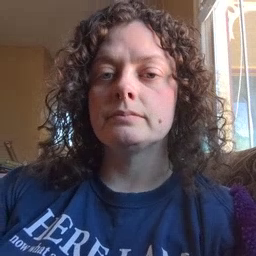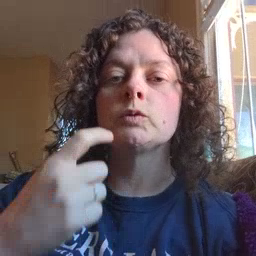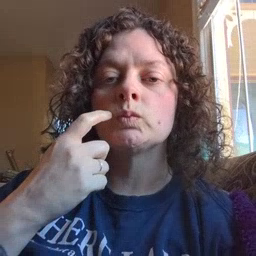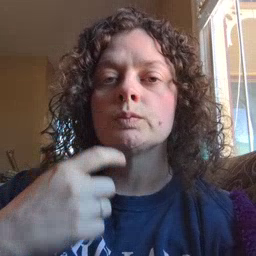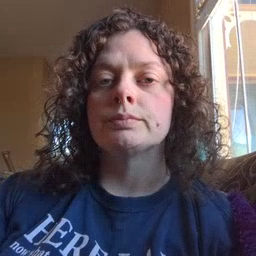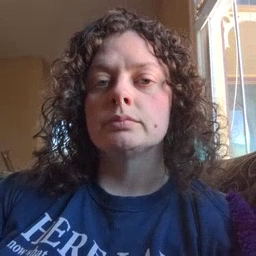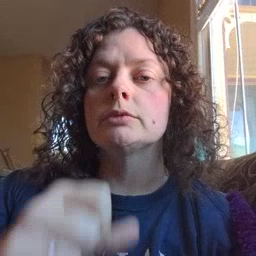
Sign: tooth